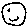
Label: smiley face